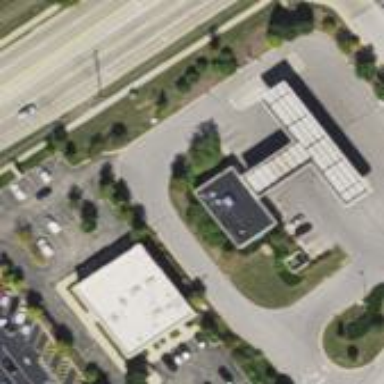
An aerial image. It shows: Convenience store inside building.